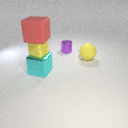
small yellow rubber cube below large red rubber cube